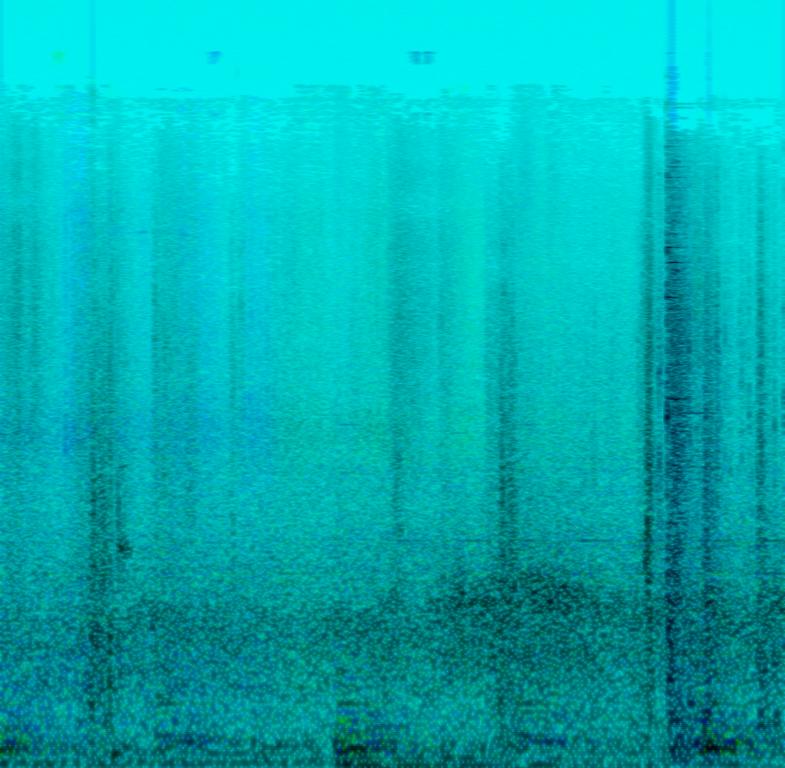
The low quality recording features a background sound ambience and atmosphere of a video game that consists of clothes movement, loud wind, exhale, background industrial impacts, metallic impact and wooden impact sound effects. It sounds like an action act, judging by the exhale and some metallic and wooden impacts.